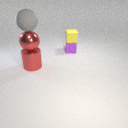
large red metal cylinder to the left of small purple rubber cube